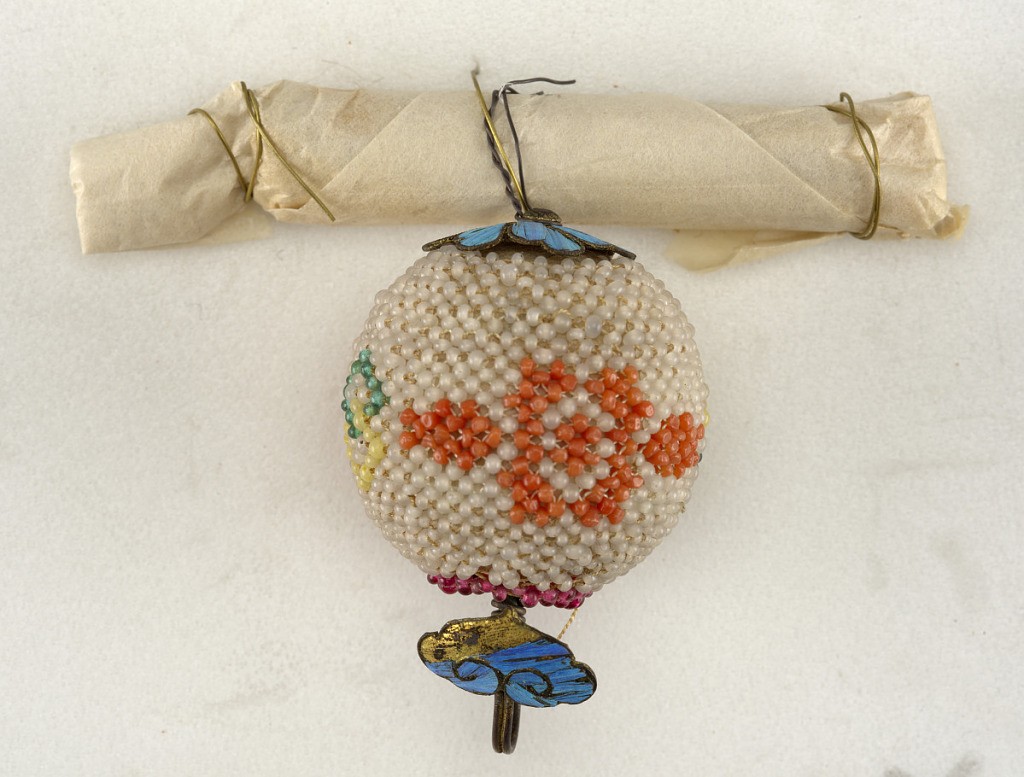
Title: Button
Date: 19th century
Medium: glass beads, kingfisher feathers, brass and wood [?]
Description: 1945-54-30-a: globular button; glass beads in coral, green and y...